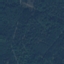
Land use / land cover class: Forest